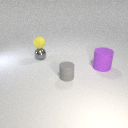
small gray rubber cylinder in front of large purple rubber cylinder